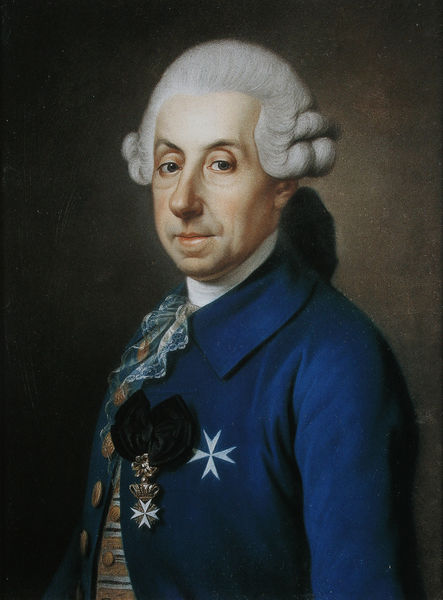
Titel: Bildnis Lothar Franz Michael Freiherr von Erthal
Künstler: Georg Anton Abraham Urlaub
Standort: Mainz
Institution: Landesmuseum
Schlagwörter: blau, dunkel, gemälde, kopf, mann, schatten, weiß, ocker, braun, brust, frankreich, frisur, grau, haar, hell, hintergrund, licht, mund, nase, ohr, profil, schwarz, stirn, blick, rot, tuch, rock, schleife, alt, hemd, jacke, arm, augen, barock, falten, gesicht, kragen, lang, mensch, samt, spitze, bildnis, hals, herr, portrait, porträt, auge, gold, haare, halbfigur, mantel, realismus, reich, sitzend, adel, person, augenbrauen, brosche, england, kinn, knopf, krone, lippen, locke, locken, puder, rosa, schultern, seide, rund, perücke, wangen, hof, ausdruck, rang, französisch, zopf, krawatte, ernst, streng, brauen, halstuch, gestreift, streifen, dreiviertelansicht, edel, rüschen, knöpfe, fliege, jackett, revers, weste, geschlossen, masche, hoch, schnalle, kreuz, stern, plastisch, militär, uniform, soldat, stand, abzeichen, adeliger, offizier, orden, augenlider, kravatte, gekämmt, halbportrait, rasiert, schläfen, unterarm, erhoben, knopfreihe, neutral, spitzenkragen, edelmann, gefasst, geöffnet, manteö, preußen, pour le merite, perrücke, preussisch, jabot, gepudert, britisch, graues haar, schaal, auszeichnung, elitär, staatsmann, malteserkreuz, halbgeöffnet, malteser, schliefe, brustkreuz, königsblau, prücke, uniforn, mann person, chabau, minarchie